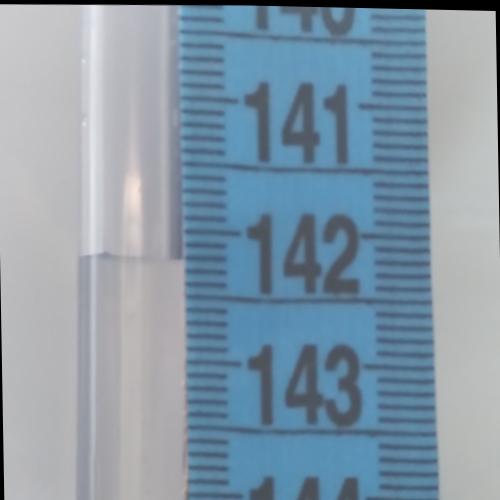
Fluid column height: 142.2 cm